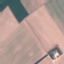
Label: AnnualCrop